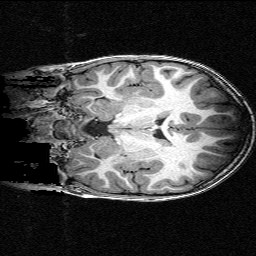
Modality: T1w
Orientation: coronal
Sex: female